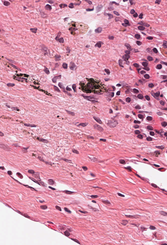
Tumor epithelial tissue: no
Tumor-associated stroma tissue: yes
Normal tissue: no